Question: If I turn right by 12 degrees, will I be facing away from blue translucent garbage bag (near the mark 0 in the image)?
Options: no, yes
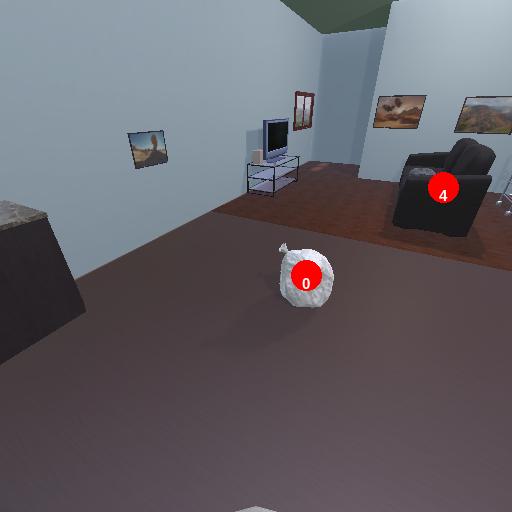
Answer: no